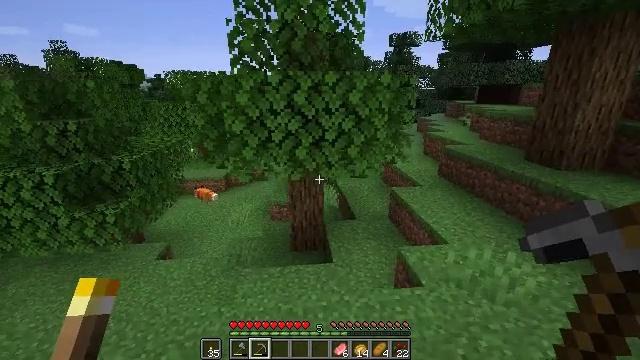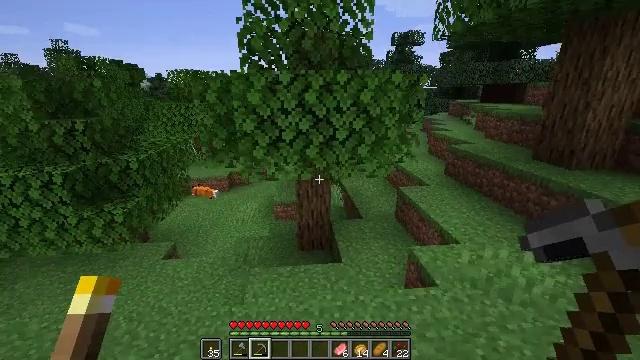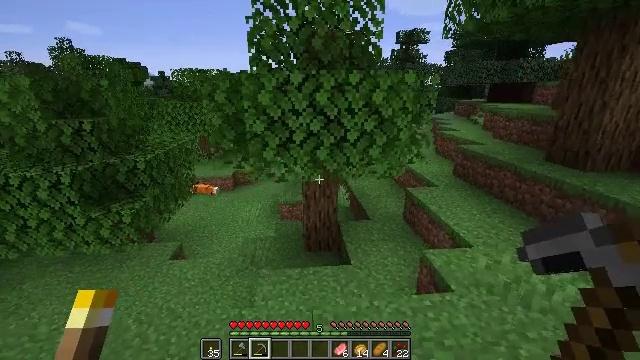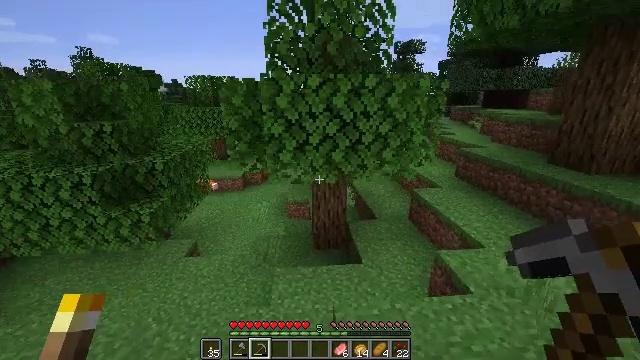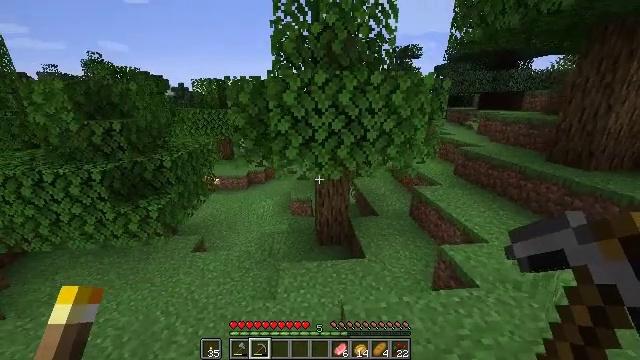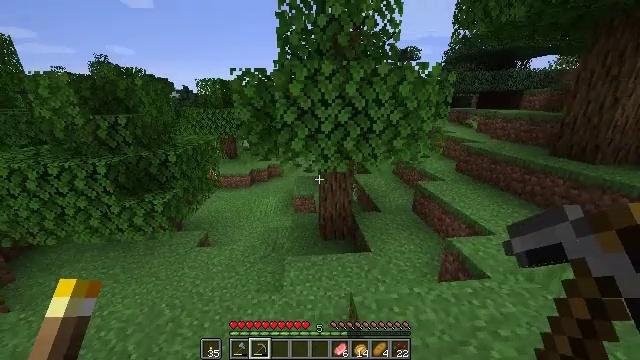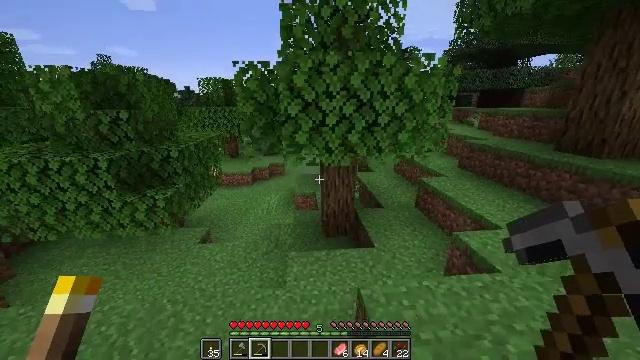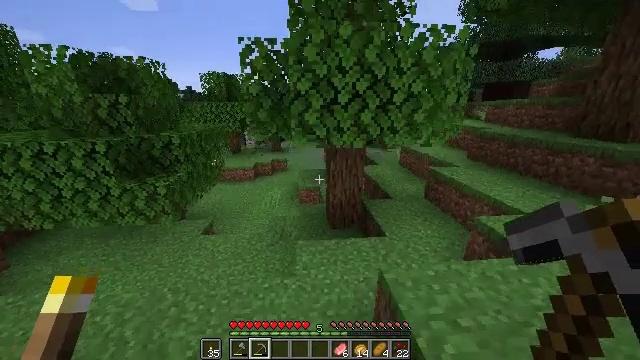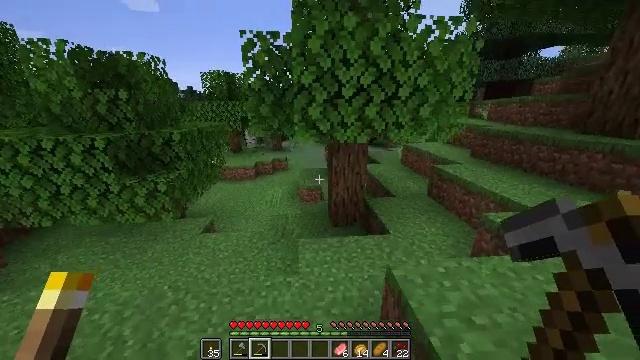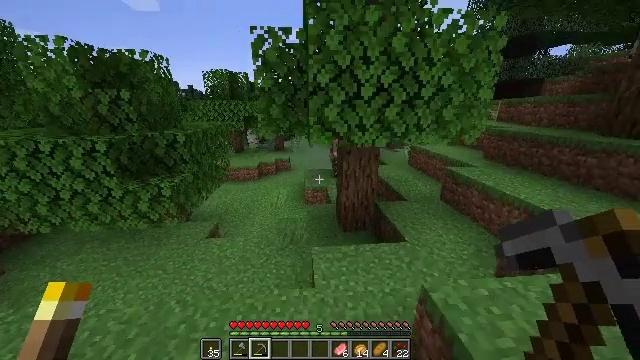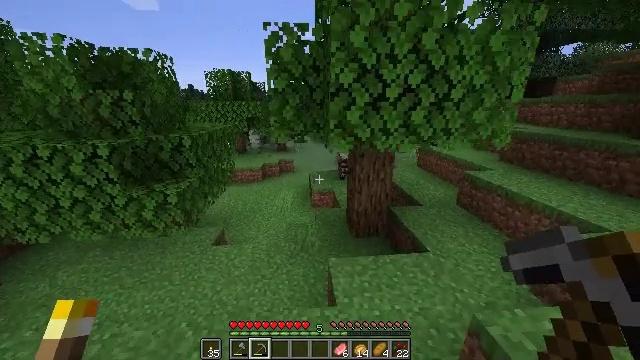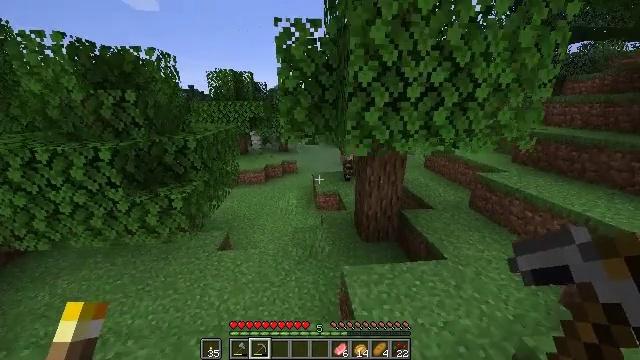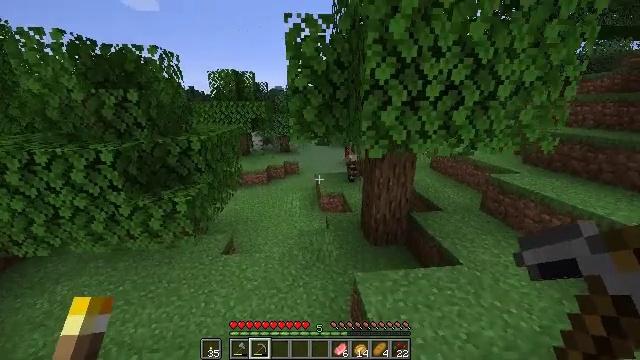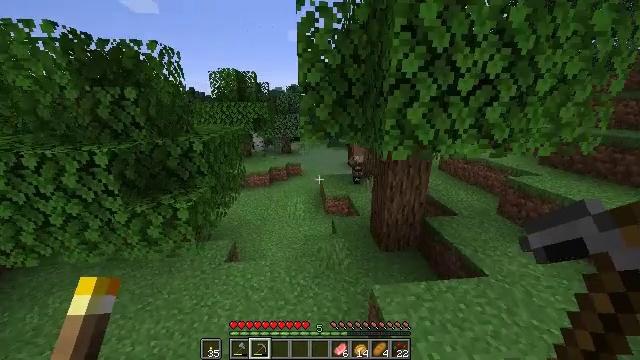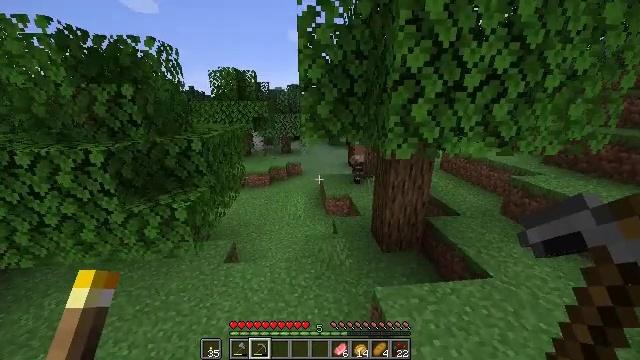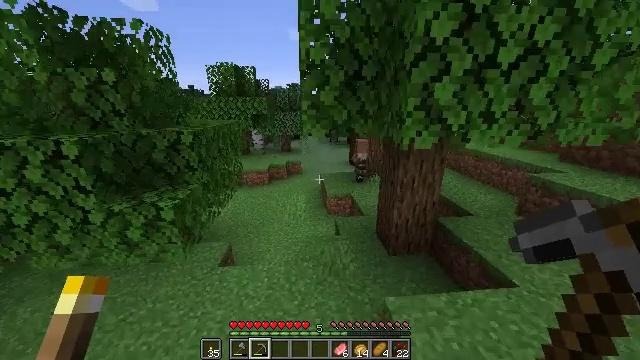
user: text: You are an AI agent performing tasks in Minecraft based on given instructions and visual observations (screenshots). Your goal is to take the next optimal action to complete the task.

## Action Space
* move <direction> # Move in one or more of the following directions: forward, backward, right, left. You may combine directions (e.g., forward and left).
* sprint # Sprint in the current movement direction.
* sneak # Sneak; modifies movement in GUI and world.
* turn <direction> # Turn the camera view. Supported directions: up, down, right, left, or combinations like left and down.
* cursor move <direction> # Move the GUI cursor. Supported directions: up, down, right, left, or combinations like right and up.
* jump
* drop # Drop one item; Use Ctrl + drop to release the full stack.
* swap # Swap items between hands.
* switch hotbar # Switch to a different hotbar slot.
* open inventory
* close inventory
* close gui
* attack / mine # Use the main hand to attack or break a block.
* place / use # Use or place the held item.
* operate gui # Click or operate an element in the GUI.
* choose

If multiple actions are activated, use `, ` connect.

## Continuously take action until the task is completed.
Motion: motion action
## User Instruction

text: Mine spruce leaves from the tree.
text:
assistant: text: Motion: move forward and move left
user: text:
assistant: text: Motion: move forward and move left, sprint
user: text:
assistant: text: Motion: move forward and move left, sprint
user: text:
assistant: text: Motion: move forward and move left, sprint
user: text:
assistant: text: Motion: move forward and move left, sprint
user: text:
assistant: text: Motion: move forward and move left, sprint
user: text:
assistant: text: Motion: move forward and move left, sprint
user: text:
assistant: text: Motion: move forward and move left, sprint
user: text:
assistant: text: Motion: move forward and move left, sprint
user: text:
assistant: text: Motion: move forward and move left, sprint
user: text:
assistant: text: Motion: move forward and move left, sprint
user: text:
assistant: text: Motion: move forward and move left, sprint
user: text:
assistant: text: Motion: move forward, sprint
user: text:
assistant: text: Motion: move forward, sprint
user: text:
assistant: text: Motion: move forward, sprint
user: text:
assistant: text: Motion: move forward, sprint
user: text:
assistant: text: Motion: move forward, sprint
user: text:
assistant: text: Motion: move forward, sprint
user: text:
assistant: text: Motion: move forward, sprint
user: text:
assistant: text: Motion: move forward, sprint
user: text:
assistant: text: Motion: move forward, sprint
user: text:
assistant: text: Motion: move forward, sprint
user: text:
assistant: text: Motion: move forward, sprint
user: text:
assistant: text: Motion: move forward, sprint
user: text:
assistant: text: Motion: move forward, sprint
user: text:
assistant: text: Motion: move forward, sprint
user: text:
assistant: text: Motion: move forward, sprint
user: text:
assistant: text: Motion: move forward, sprint
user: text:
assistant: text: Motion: move forward, sprint
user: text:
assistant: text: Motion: move forward, sprint